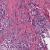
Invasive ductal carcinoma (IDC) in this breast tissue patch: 1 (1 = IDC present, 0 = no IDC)